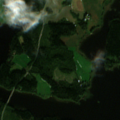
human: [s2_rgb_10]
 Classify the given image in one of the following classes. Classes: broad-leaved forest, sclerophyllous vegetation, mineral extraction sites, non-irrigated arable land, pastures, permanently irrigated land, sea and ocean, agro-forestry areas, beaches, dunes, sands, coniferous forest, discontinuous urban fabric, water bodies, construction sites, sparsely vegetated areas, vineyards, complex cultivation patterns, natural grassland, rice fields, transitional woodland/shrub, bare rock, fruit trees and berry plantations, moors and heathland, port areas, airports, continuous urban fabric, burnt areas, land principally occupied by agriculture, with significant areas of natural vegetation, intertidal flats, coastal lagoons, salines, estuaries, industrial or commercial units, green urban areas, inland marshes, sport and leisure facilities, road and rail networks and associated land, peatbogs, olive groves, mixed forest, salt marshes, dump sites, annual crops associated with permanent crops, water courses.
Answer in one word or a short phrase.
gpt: non-irrigated arable land, coniferous forest, mixed forest, water bodies